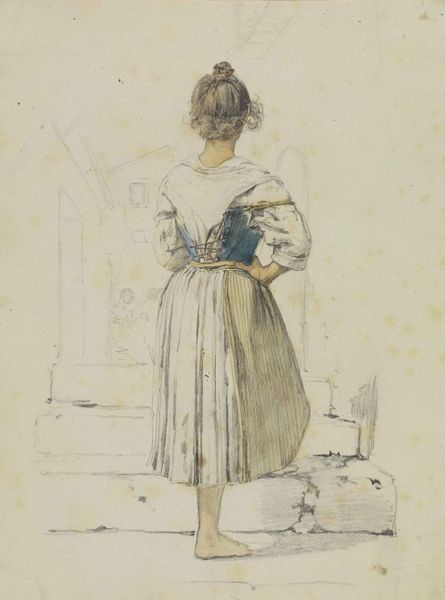
Titel: Italienerin, Rückenansicht
Künstler: Johann Baptist Kirner
Standort: Karlsruhe
Institution: Staatliche Kunsthalle Karlsruhe
Schlagwörter: blau, fuß, hand, mann, nackt, schatten, weiß, aquarell, gelb, mädchen, sitzen, braun, fenster, frau, frisur, haar, hell, hintergrund, kleid, pastell, raum, rücken, skizze, stützen, tür, zeichnung, zimmer, gürtel, haus, tuch, beige, rock, hemd, jung, wand, architektur, arm, arme, band, bluse, falten, kragen, mensch, stehen, stein, steine, ärmel, bildnis, hals, portrait, häuser, gehen, haare, kostüm, pose, schnur, schnüre, innen, kind, person, tanzen, hübsch, locken, schultern, zart, schürze, taille, bein, dutt, farbig, magd, rückenansicht, papier, gasse, italien, ballett, haltung, mieder, studie, öde, mauer, farbe, linien, hof, nacken, romantik, treppe, treppen, zopf, streifen, aufgang, stufe, stufen, entkleiden, faltenwurf, hochsteckfrisur, junge, aufstützen, surreal, tor, kelid, barfuss, eingang, tusche, offen, rückseite, hinten, jugend, rückenakt, rückenfigur, jungfrau, radierung, lockig, bürgertum, koloriert, bleistift, posieren, schritt, entwurf, kohlezeichnung, tracht, von hinten, toilette, rau, fuge, geschnürt, schultertuch, hüfte, profan, schreiten, schnurr, korsett, weibchen, garderobe, dürer, geöffnet, griffel, standbein, schemen, bänder, sexy, verdreht, barfus, tritt, korsage, dirndl, steigen, nackte füsse, leibchen, federzeichnung, verkehrt, blauweiß, corsage, schnürung, streppe, coloriert, zeichnug, aufgesteckt, stiege, wäscherin, fristur, einbeinig, wasserfraben, rck, miedr, hochgesteckte haare, 1900, 1800, 1850, mädchen+, hhinten, nackter fuss, haar+, eingestützt, eintkleiden, unordenlich, stiegensteigen, nestel, aqzuarell